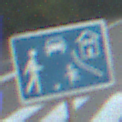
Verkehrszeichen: BeginnVerkehrsberuhigterBereich
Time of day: MorningAfternoon
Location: Outdoor (Suburban)
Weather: Clear
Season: NotSpecified
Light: Natural